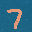
Label: 7